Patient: sex M, age 76
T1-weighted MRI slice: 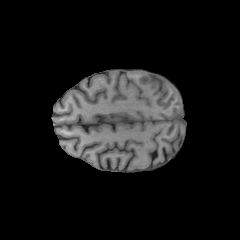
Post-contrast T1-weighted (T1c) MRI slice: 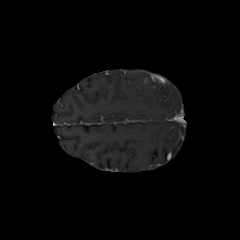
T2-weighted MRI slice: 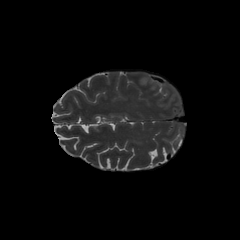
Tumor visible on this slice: yes
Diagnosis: Glioblastoma, IDH-wildtype
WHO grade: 4